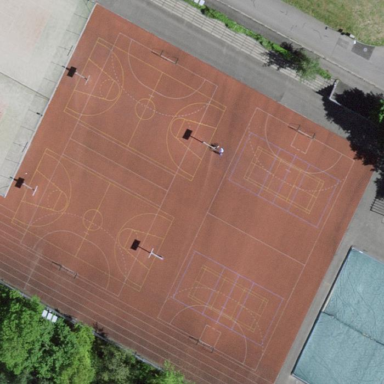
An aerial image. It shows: Multi-sport pitch for leisure and various sports activities.